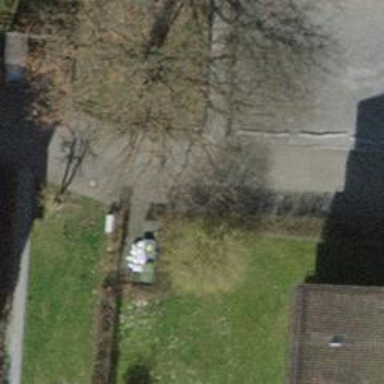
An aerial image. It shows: Bollard barrier.